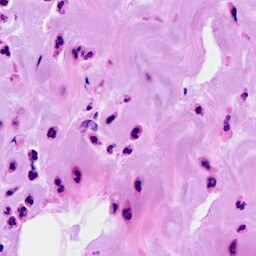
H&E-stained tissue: Breast